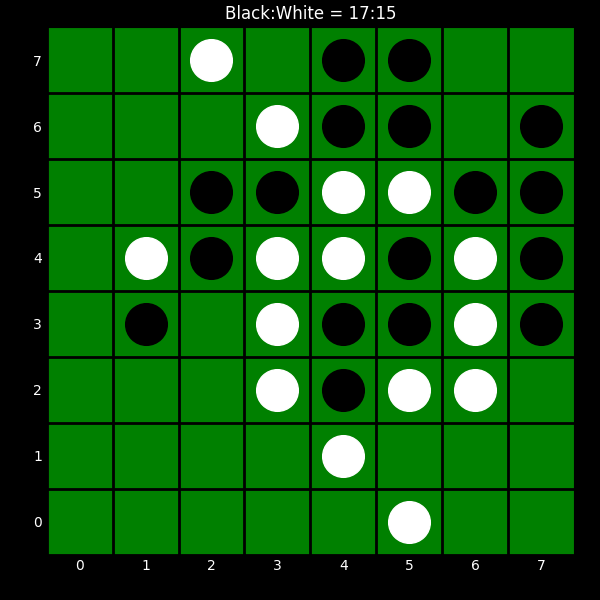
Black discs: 17
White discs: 15